Question: I have multiple Locations (Point 1 as shown in the image, cell A2) in google sheets where I'm trying to calculate the closest landmark to from a very large list (simplified for this example cells A6:A17). For each point I want to display the distance to the closest Landmark as well as display the name of that landmark. The issue is I want to do it all in 2 cells (1 cell that displays the location and the second that displays the landmark). I've successfully been able to calculate the distance in a single cell as shown in E2 using:
'''
=min(ARRAYFORMULA(ACOS(COS(RADIANS(90-B2)) *COS(RADIANS(90-B6:B17)) +SIN(RADIANS(90-B2)) *SIN(RADIANS(90-B6:B17)) *COS(RADIANS(C2-C6:C17))) *6371))
'''
However, in cell F2 I want it to display the name of the Landmark (which should be landmark A) I've tried query, lookup, match and index but they don't seem to work well with array formulas. I know I could simply put the distance in column D6:17 and then use query, match, index etc to put the name into F2. However, I have hundreds of points for which need to have their distance calculated to each landmark which would be a lot of unnecessary calculations when I"m only interested in the distance for the closest Landmark.

Thoughts or suggestions?
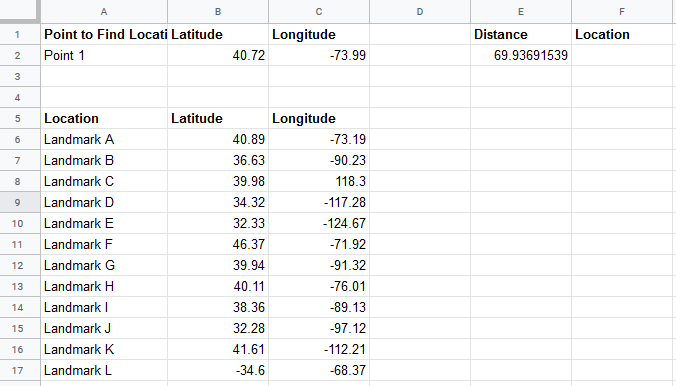
Answer: paste in F2:
'''
=ARRAYFORMULA(VLOOKUP(E2, {ACOS(
COS(RADIANS(90-B2))*COS(RADIANS(90-B6:B17))+
SIN(RADIANS(90-B2))*SIN(RADIANS(90-B6:B17))*COS(RADIANS(C2-C6:C17)))*6371,
A6:A17}, 2, 0))
'''
<URL>